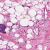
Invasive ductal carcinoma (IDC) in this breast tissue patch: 0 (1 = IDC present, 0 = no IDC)